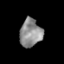
Tissue: lung
Cell type: Epithelial cells
Senescence score: 0.192
Nuclear area (px): 603
Mean DAPI intensity: 140.698